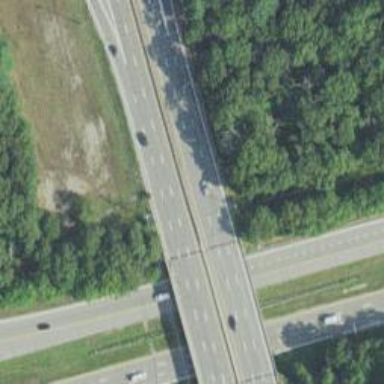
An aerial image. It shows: Asphalt trunk highway which is also expressway.